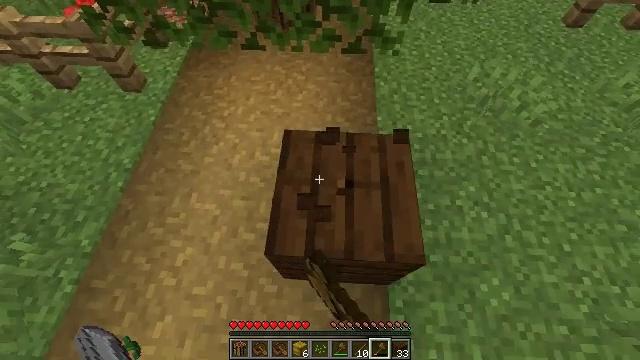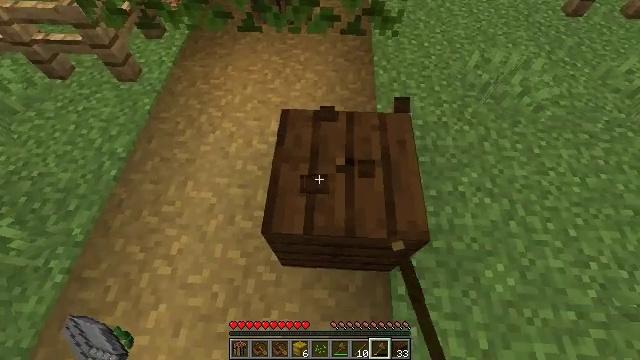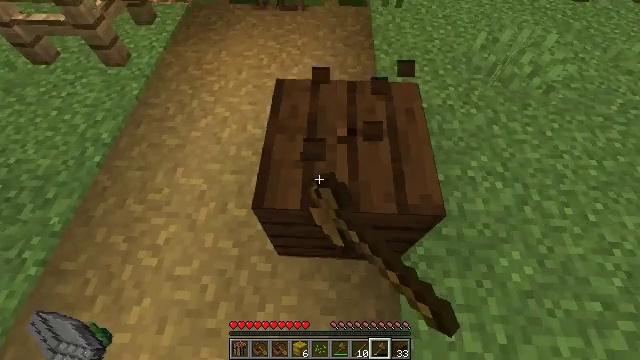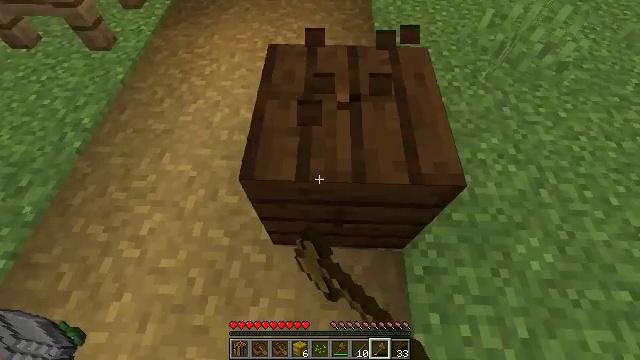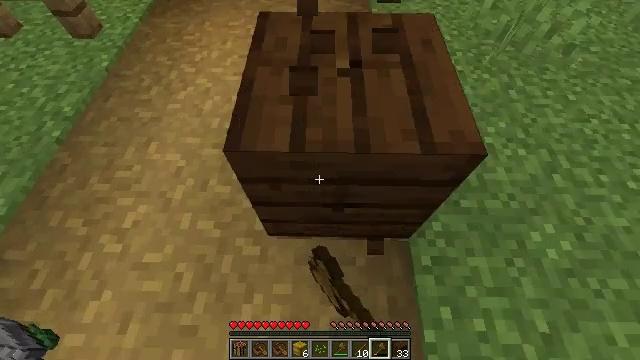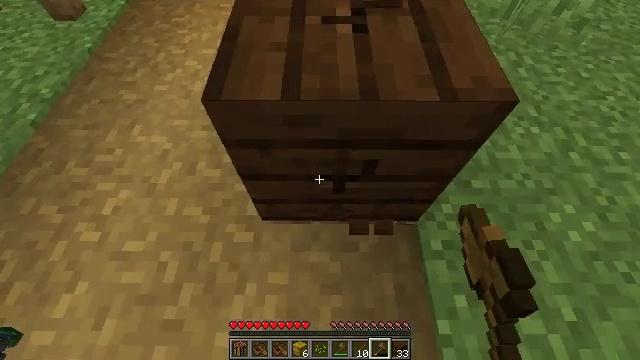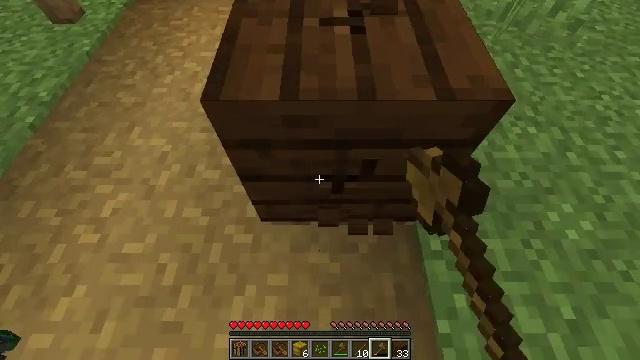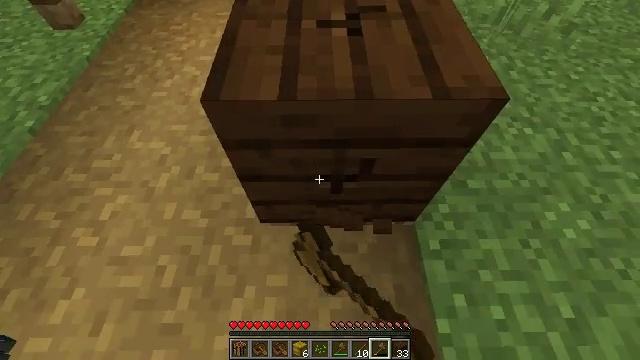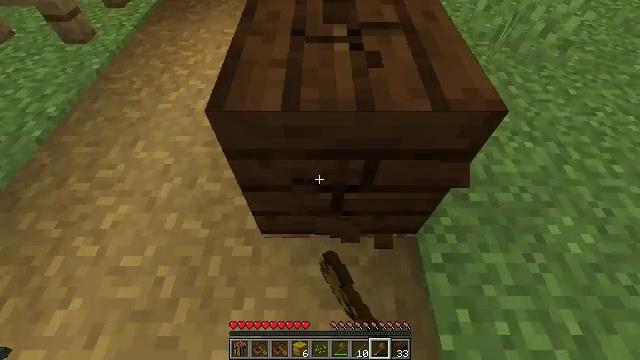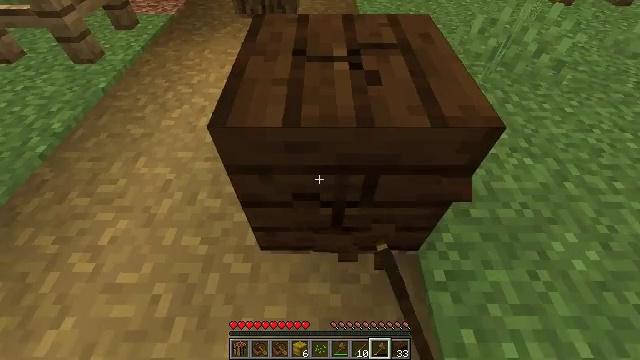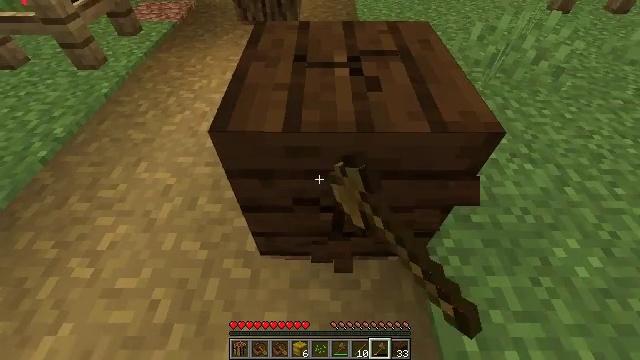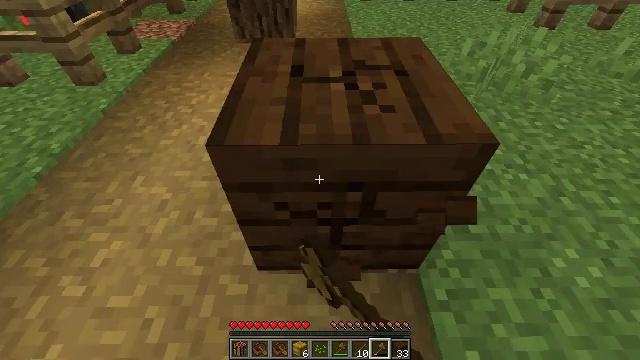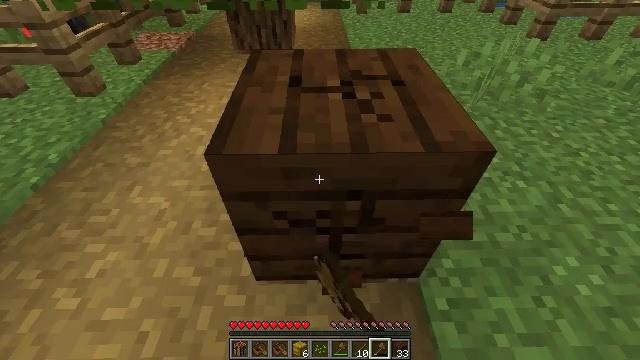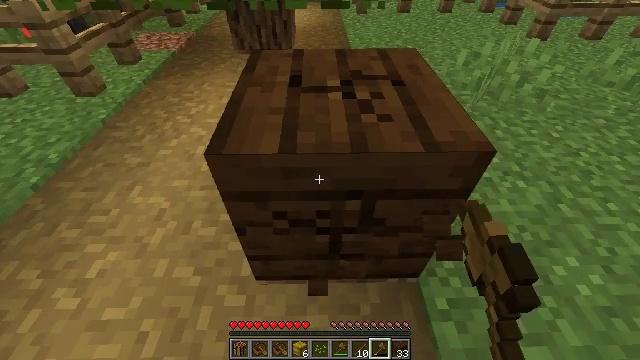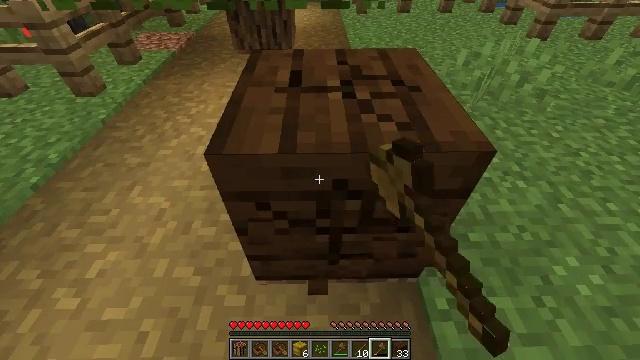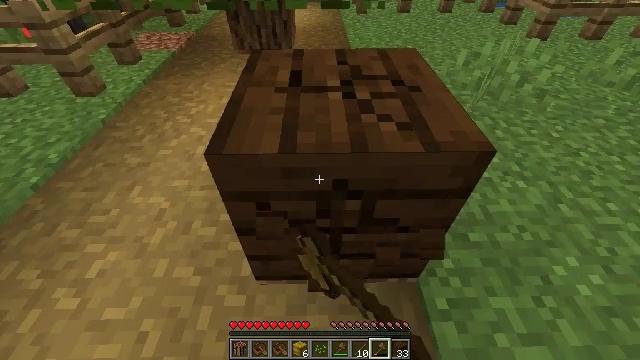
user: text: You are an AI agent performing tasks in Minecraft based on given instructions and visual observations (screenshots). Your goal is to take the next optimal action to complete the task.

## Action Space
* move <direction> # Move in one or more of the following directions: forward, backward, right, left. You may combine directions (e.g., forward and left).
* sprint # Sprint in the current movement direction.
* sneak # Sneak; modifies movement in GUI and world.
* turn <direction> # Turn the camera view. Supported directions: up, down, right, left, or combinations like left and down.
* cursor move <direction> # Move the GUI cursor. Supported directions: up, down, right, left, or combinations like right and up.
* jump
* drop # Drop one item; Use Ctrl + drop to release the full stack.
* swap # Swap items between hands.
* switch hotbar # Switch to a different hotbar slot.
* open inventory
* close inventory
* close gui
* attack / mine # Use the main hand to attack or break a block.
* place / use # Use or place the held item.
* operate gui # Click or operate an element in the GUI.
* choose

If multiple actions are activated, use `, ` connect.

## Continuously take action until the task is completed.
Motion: motion action
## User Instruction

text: Attack the dark oak planks to recycle them.
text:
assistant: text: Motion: attack / mine
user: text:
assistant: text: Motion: attack / mine
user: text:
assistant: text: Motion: attack / mine
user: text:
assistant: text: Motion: attack / mine
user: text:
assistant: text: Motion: attack / mine
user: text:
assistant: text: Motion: attack / mine
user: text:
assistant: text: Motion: attack / mine
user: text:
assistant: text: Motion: turn up, attack / mine
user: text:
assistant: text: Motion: turn up, attack / mine
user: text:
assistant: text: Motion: turn up, attack / mine
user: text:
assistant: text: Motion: turn up, attack / mine
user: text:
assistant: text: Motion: turn up, attack / mine
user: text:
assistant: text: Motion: attack / mine
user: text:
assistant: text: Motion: attack / mine
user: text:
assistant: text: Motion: attack / mine
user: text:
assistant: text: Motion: attack / mine
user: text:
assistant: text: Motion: attack / mine
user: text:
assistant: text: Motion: attack / mine
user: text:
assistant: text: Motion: attack / mine
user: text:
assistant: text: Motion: attack / mine
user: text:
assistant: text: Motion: attack / mine
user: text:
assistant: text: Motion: attack / mine
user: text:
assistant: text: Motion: attack / mine
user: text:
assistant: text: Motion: attack / mine
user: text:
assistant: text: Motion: attack / mine
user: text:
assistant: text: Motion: attack / mine
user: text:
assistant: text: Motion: attack / mine
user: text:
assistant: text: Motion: attack / mine
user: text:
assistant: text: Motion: attack / mine
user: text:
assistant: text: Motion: attack / mine